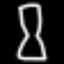
Label: hourglass